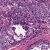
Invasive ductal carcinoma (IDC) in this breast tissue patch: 0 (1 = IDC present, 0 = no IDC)